Question: I hope to give enough information here, but I am confused as to why the 'foreach' loop works, it gets each data and outputs it in an 'li' but I am getting an invalid argument error?
Here is the result of the 'var_dump'
'''
array(1) { ["questions"]=>
array(2) { ["title"]=> string(5) "Keanu" [1]=>
array(1) { ["questionlist"]=> array(2) { [0]=>
array(1) {
["a-question"]=> string(1) "1" } [1]=> array(1) {
["a-question"]=> string(5) "civil" } } } } }
'''
Here is my 'foreach' statement
'''
foreach($questions['questions'] as $key => $value){
foreach($value['questionlist'] as $key => $subquestion){ //line 119
echo '<li>'.$subquestion['a-question'].'</li>';
}
}
'''
'$questions' is a variable used to get the data from the database like this.
'''
$questions = $wpdb->get_row("SELECT * FROM $table_name ORDER BY id DESC LIMIT 1" , ARRAY_A);
'''
The data comes from ajax, I modify the ajax '$_POST' like this before sending to the database.
'''
// Add modifications
$questions['questions'] = $_POST['questions']['data'];
// DB data
$name = $wpdb->escape($questions['questions']['title']);
$data = $wpdb->escape(json_encode($questions));
'''

I am not sure why I am getting the invalid argument, I suspect its because the array may not be formatted properly, if you need any more information let me know.
I used his code and modified it a bit to display my data in a loop, basically all I did was add another 'foreach'.
'''
foreach($questions['questions'] as $key => $value){
if(is_array($value) && isset($value[ 'questionlist'])){
foreach($value as $key => $subquestion){ //line 119
foreach ($subquestion as $key => $value){
// This loops all the ['a-question'] data
echo '<li>''.$value['a-question'].''</li>';
}
}
}
}
'''
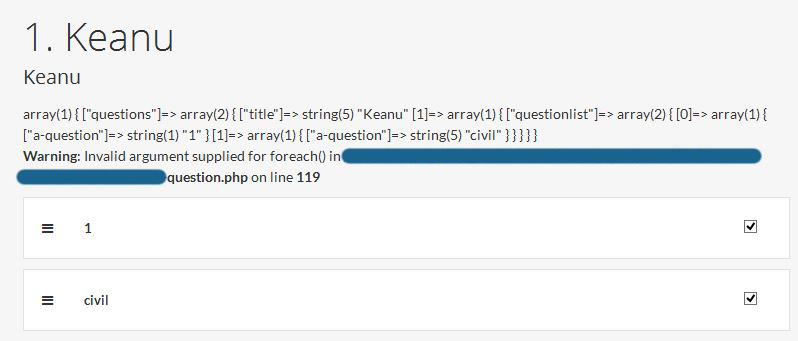
Answer: Try this:
'''
foreach ($questions['questions'] as $key => $value) {
if (is_array($value) && isset($value[ 'questionlist'])) {
foreach ($value['questionlist'] as $subnum => $subquestion) {
foreach ($subquestion as $qtitle => $qanswer) {
'''
With variable names hopefully explicit enough. That should get you started.
NB: The data is probably easier to understand when formatted as below:
'''
array(1) {
["questions"]=> array(2) {
["title"] => string(5) "Keanu"
[1] => array(1) {
["questionlist"]=> array(2) {
[0]=> array(1) {
["a-question"]=> string(1) "1"
}
[1]=> array(1) {
["a-question"]=> string(5) "civil"
}
}
}
}
}
'''